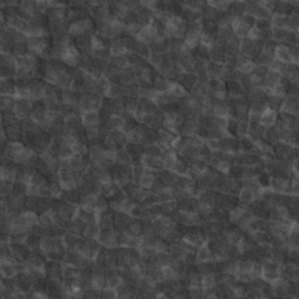
Label: non_frost